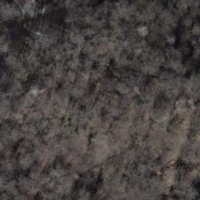
EUNIS habitat code: 44
Species observed at this site:
Phytolacca americana